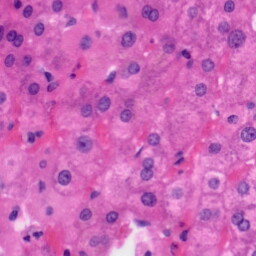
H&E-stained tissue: Liver